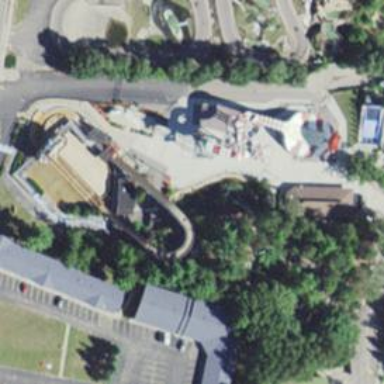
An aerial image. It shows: Water slide attraction.